Interaction volume radius: 10 \u00c5
Interaction volume height: 10 \u00c5
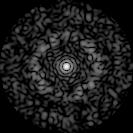
Disorder parameter: 0.8288